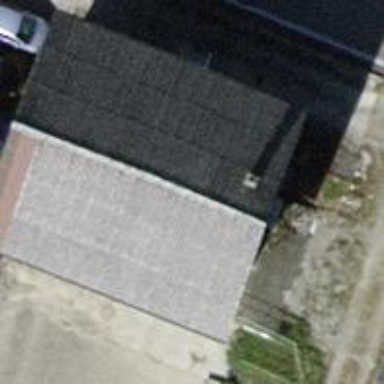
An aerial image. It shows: Shed building.